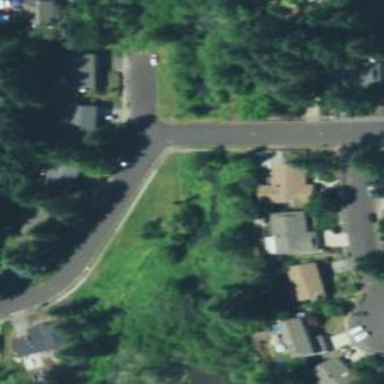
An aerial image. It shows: Residential road with sidewalk on the left.